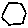
Label: hexagon